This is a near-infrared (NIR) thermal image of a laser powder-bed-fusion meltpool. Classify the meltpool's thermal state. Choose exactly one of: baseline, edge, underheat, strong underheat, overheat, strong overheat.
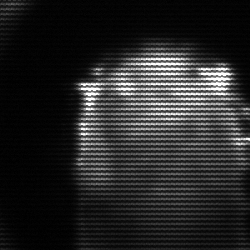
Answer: baseline